Question: I have successfully added button on website, the problem i have i styling that button. Very strange display of the button, i am using bootstrap 3.1.
Any other had a similar problem, is there any fix?
Have tried many solution n overriding my css, but i got no luck, becuase all is done from JS

Here is the code I have from API
'''
<script type="IN/Apply"
data-email="example@example.com"
data-companyid="55885"
data-jobtitle='Developer'
data-joblocation='Serbia'
data-themeColor="#FF9900"
data-showText="false">
</script>
'''
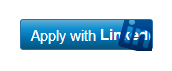
Answer: It is probably because the LinkedIN script doesn't work well together with 'box-sizing : border-box' (used by the latest versions of Twitter Bootstrap).
If so, it is the same problem of <URL>, and the solution could be to add this snippet to your CSS:
'''
span[id*='li_ui_li_gen_'] {
-webkit-box-sizing : content-box;
-moz-box-sizing : content-box;
-o-box-sizing : content-box;
box-sizing : content-box;
}
'''